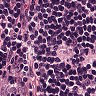
Metastatic tissue present: no